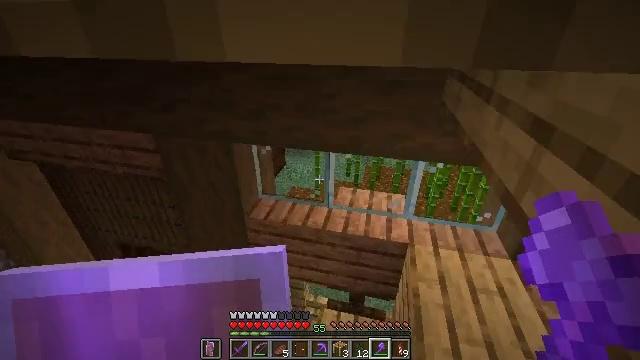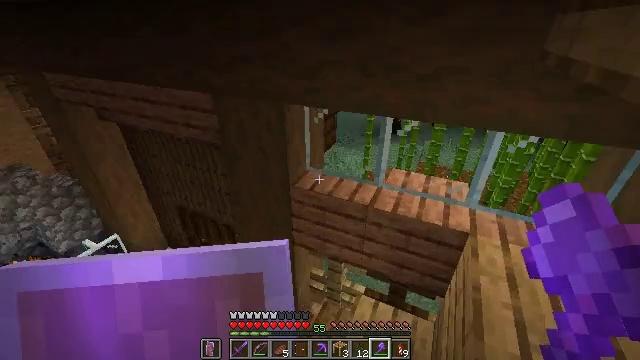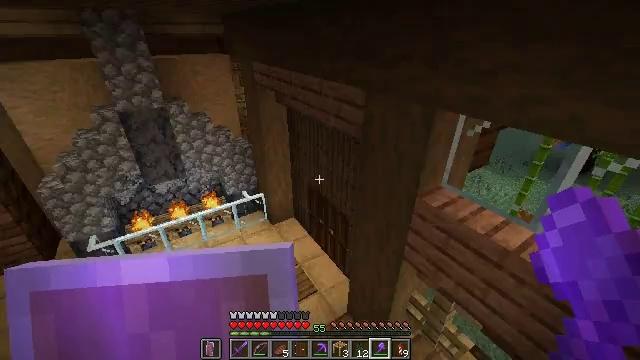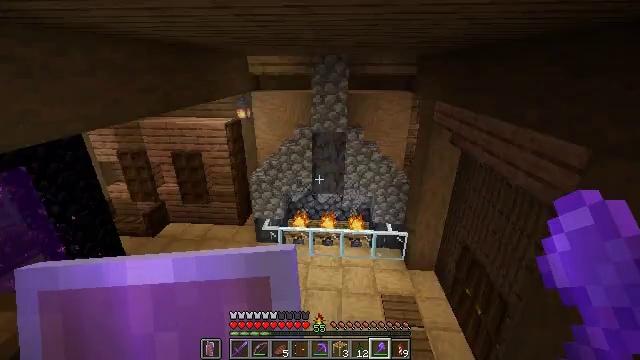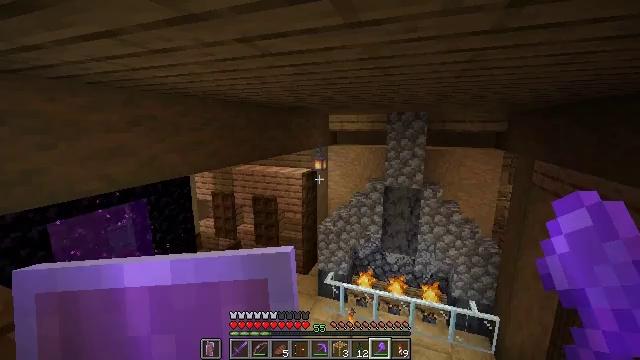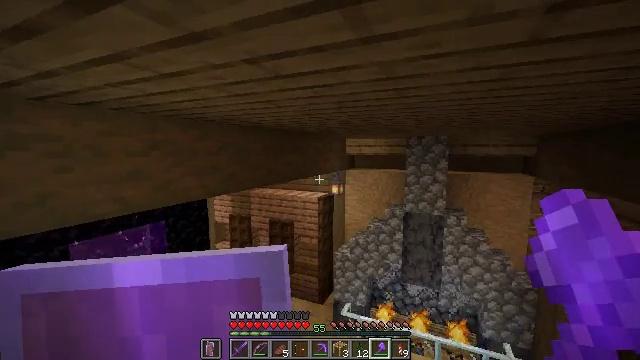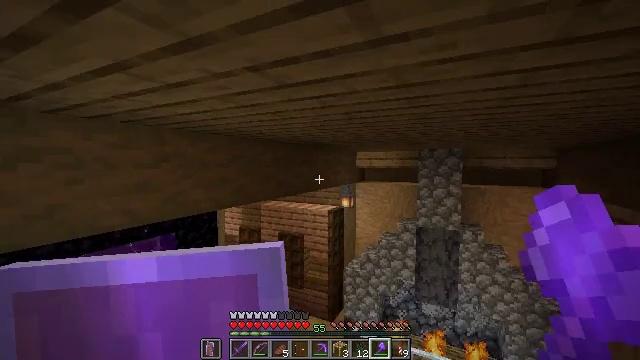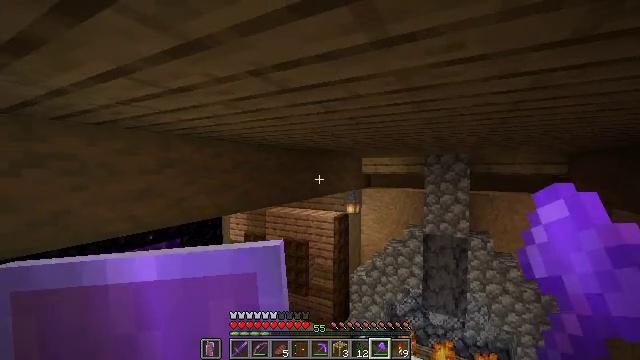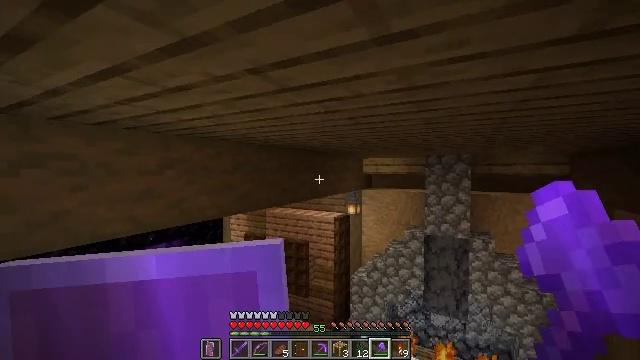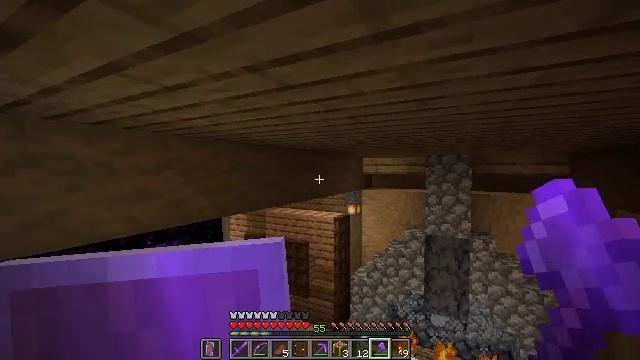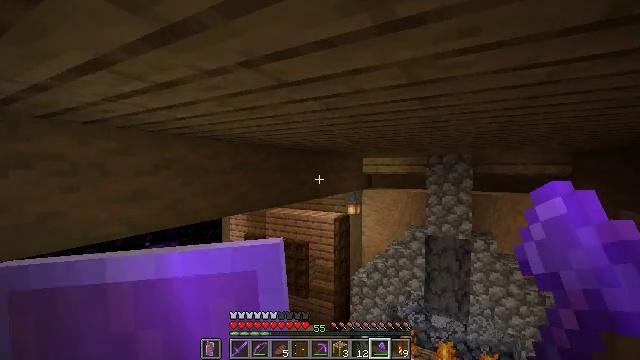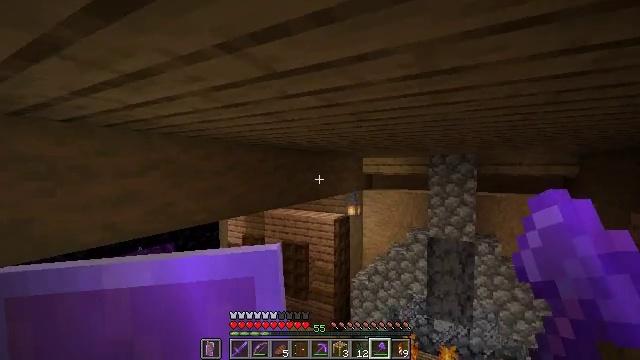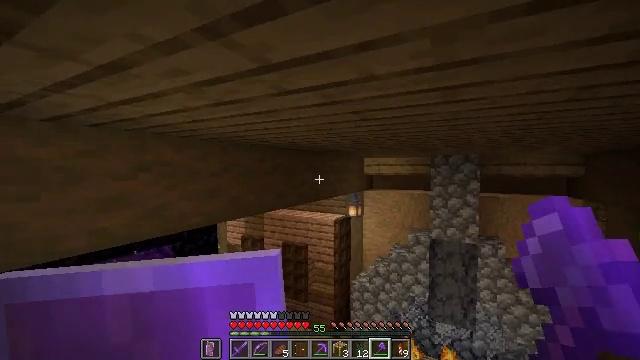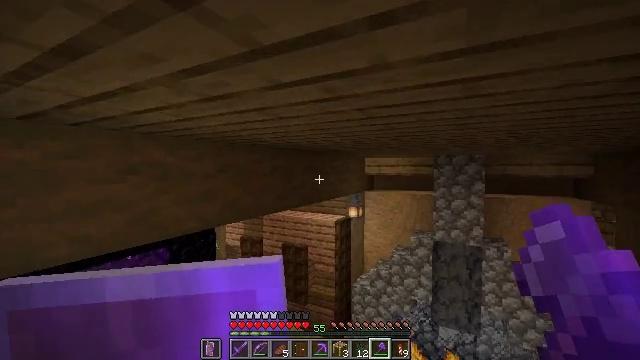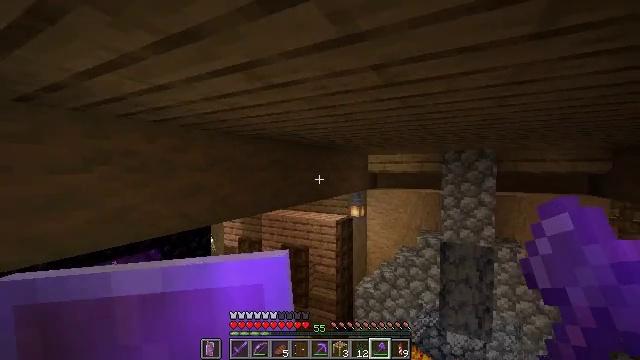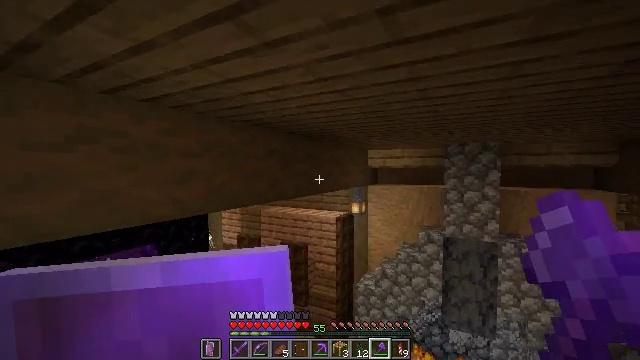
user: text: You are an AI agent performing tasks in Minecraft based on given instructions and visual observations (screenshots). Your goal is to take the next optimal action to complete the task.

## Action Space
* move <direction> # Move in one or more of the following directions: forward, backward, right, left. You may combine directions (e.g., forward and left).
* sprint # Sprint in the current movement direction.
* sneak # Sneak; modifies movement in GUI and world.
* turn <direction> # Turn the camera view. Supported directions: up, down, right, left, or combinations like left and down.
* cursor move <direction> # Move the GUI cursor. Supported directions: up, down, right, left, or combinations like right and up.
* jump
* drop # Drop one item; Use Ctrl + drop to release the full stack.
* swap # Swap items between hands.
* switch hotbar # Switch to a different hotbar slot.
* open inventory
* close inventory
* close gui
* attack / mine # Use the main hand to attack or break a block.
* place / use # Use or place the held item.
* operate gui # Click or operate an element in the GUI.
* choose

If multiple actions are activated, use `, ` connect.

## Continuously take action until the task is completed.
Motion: motion action
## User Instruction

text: Collect the brown shulker box for storage.
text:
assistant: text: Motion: move forward, turn left
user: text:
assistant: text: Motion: move forward, turn left
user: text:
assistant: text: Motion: move forward, turn left and up
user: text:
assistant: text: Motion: move forward, turn left and up
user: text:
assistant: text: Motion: turn left and up
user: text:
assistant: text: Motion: turn left and up
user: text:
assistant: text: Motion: turn left and up
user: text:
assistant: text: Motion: no_op
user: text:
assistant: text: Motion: no_op
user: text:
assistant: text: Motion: move forward
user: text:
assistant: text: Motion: move forward
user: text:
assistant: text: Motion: move forward
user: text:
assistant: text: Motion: move forward
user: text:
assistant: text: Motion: move forward
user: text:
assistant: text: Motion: move forward
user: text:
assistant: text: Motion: move forward
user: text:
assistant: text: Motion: move forward, turn right and up
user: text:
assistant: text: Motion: move forward, turn right and up
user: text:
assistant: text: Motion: move forward, turn right and up
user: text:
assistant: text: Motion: move forward
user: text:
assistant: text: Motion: move forward
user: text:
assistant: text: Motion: move forward
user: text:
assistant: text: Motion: move forward, turn right and up
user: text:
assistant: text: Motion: move forward, turn up
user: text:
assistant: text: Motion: move forward
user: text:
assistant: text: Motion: move forward, turn up
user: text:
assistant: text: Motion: move forward, turn right and up
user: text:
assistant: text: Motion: turn right and up
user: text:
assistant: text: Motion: turn right and up
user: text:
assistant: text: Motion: turn up